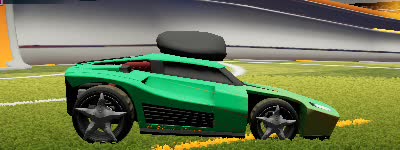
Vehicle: breakout